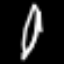
Label: pencil